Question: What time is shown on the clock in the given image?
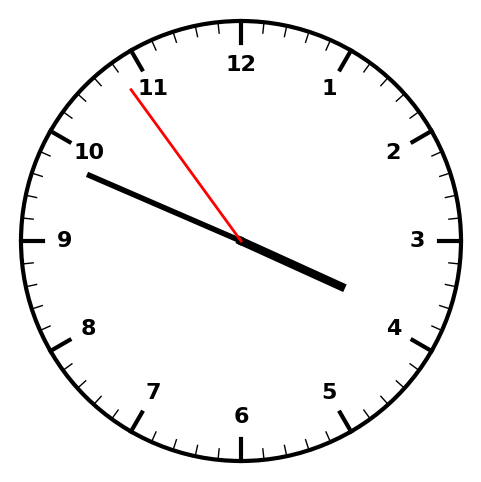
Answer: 03:48:54